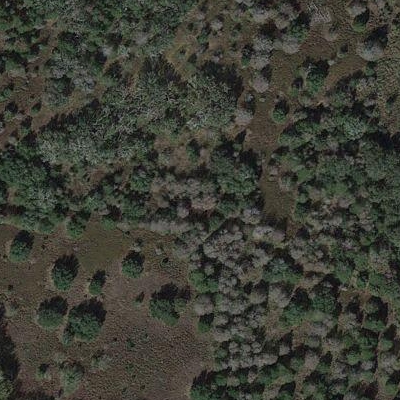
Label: Forest